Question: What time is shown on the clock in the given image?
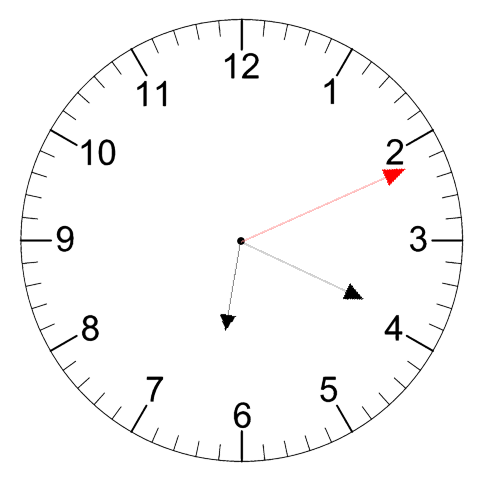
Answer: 06:19:11